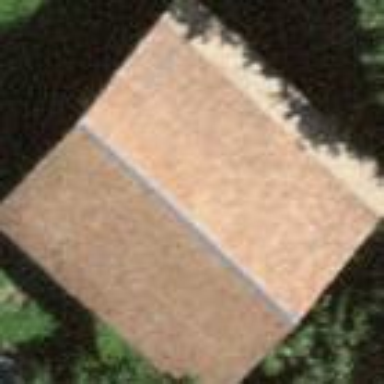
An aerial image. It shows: Rural barn.